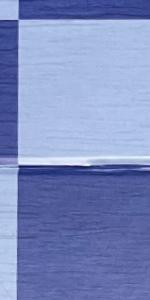
Label: Empty